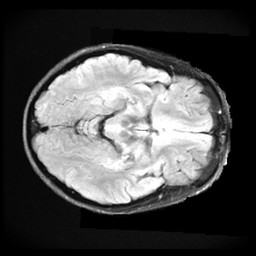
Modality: FLAIR
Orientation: axial
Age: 46
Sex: female
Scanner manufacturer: ge
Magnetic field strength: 3 T
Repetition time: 11 s
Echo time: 0.1497 s